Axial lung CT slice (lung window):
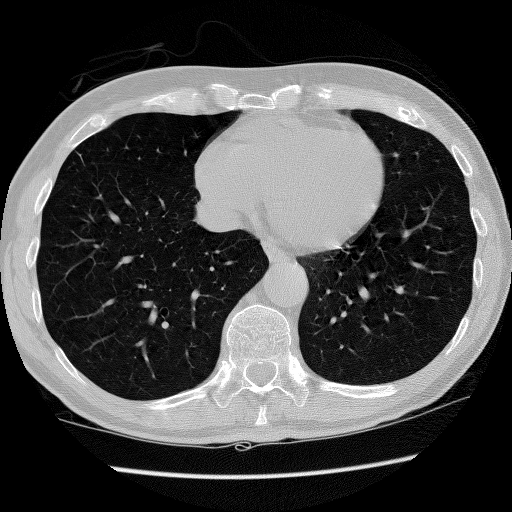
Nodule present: no